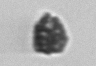
Label: coccolithophorid